Interaction volume radius: 5 \u00c5
Interaction volume height: 20 \u00c5
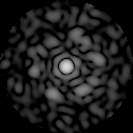
Disorder parameter: 0.7969